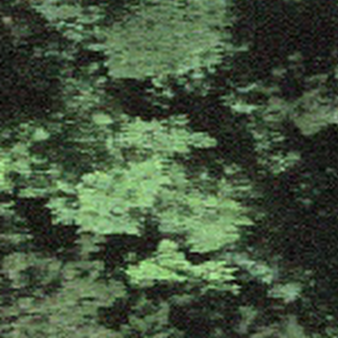
Label: other